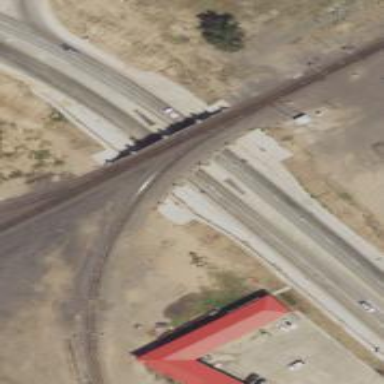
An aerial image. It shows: Bridge over railway siding.